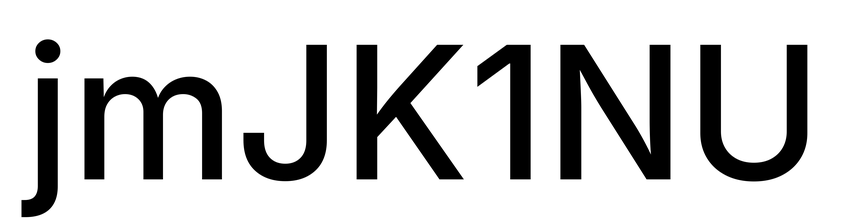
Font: Inter_Medium